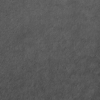
Label: not_dusty